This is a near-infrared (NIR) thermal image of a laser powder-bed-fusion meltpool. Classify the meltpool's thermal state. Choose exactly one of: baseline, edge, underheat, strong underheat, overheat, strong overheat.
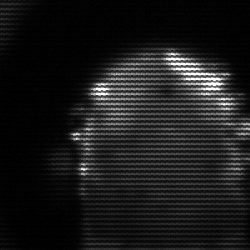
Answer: baseline